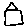
Label: house